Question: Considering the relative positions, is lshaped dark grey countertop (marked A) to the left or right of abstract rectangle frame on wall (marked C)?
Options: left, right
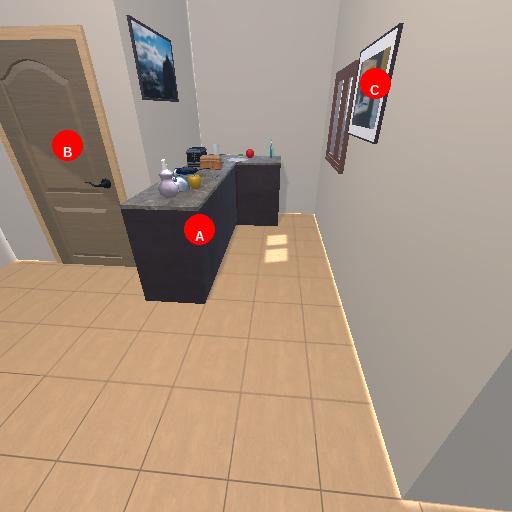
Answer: left